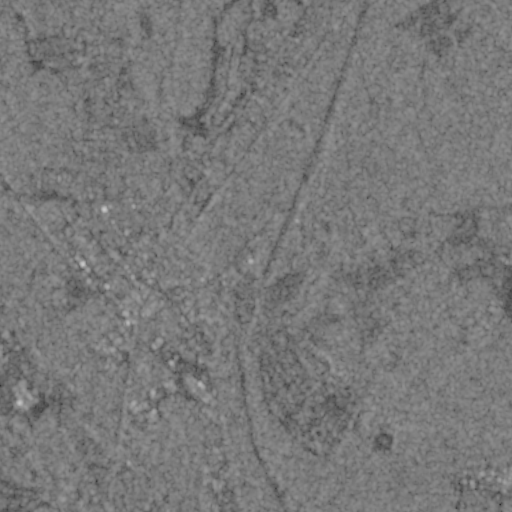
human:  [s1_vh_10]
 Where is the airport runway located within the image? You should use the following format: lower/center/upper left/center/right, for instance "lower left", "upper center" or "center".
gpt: The airport runway is located in the lower right of the image.
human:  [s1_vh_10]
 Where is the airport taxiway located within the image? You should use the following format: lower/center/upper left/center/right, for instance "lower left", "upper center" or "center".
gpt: The airport taxiway is located in the lower right of the image.
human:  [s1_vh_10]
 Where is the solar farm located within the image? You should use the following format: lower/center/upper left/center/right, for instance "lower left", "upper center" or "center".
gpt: The solar farm is located in the center of the image.
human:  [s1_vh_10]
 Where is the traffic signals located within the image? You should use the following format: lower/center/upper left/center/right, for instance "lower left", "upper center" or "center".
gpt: The traffic signals is located in the lower left of the image.
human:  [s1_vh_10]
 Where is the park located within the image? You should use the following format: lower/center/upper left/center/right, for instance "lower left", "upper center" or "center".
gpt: There is no park in the image.

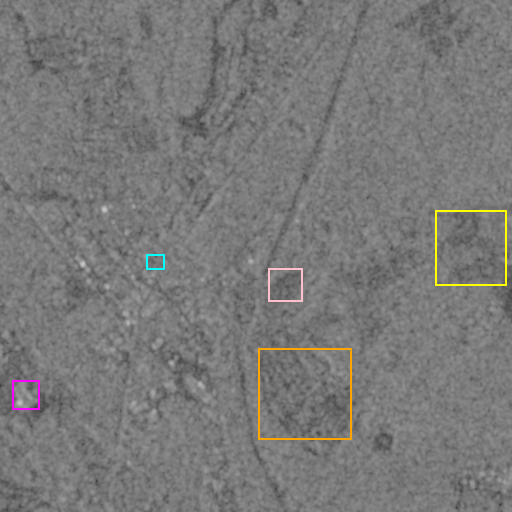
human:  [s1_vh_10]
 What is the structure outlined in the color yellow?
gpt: The structure outlined in yellow is a crop field.
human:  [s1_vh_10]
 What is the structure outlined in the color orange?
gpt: The structure outlined in orange is a park.
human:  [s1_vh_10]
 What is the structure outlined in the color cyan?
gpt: The structure outlined in cyan is a parking lot.
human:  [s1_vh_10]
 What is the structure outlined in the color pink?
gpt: The structure outlined in pink is a solar farm.
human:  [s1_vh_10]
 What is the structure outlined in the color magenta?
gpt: The structure outlined in magenta is a building.
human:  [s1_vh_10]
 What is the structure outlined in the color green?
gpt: There is no green outline.